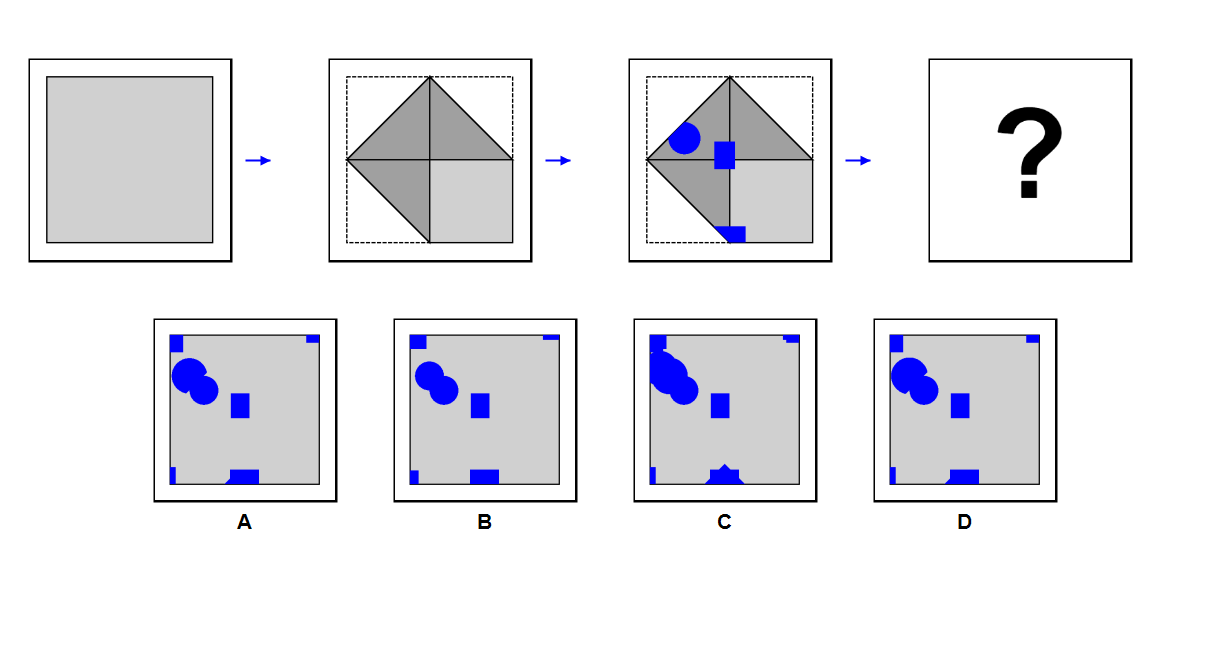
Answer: B